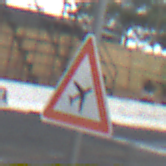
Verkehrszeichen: FlugbetriebLinks
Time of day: MorningAfternoon
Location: Outdoor (RoadRail)
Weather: PartlyCloudy
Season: NotSpecified
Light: Natural